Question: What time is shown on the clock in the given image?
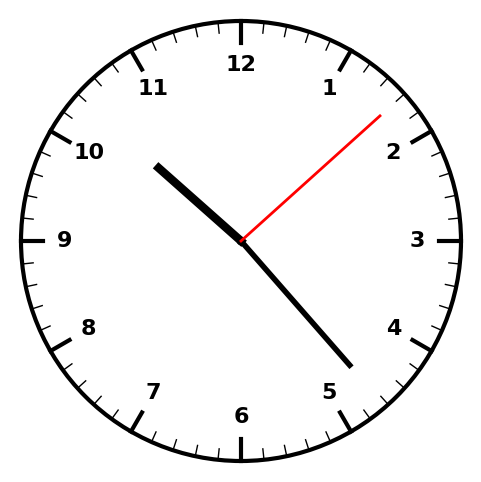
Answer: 10:23:08